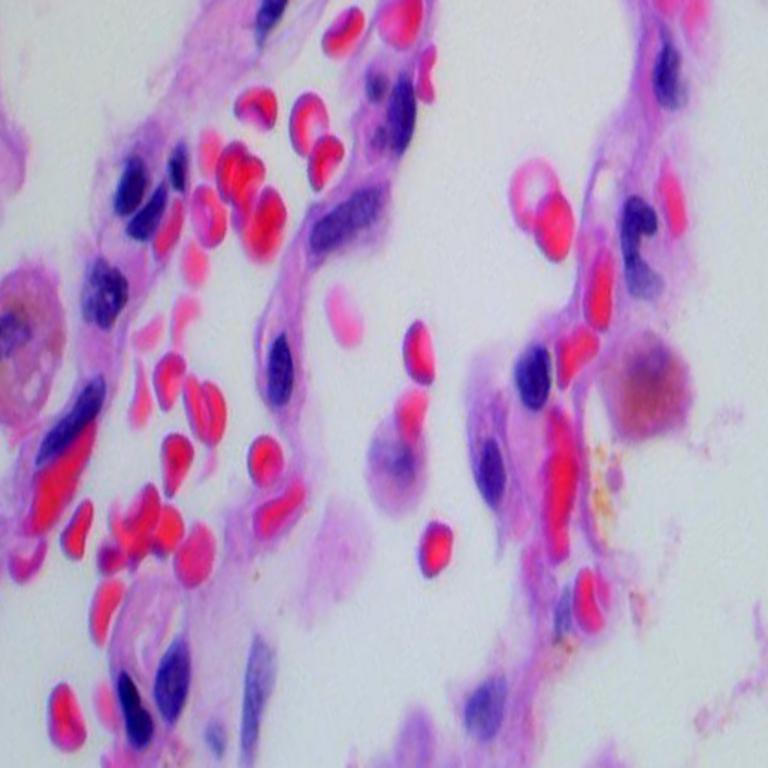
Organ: lung
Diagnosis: benign